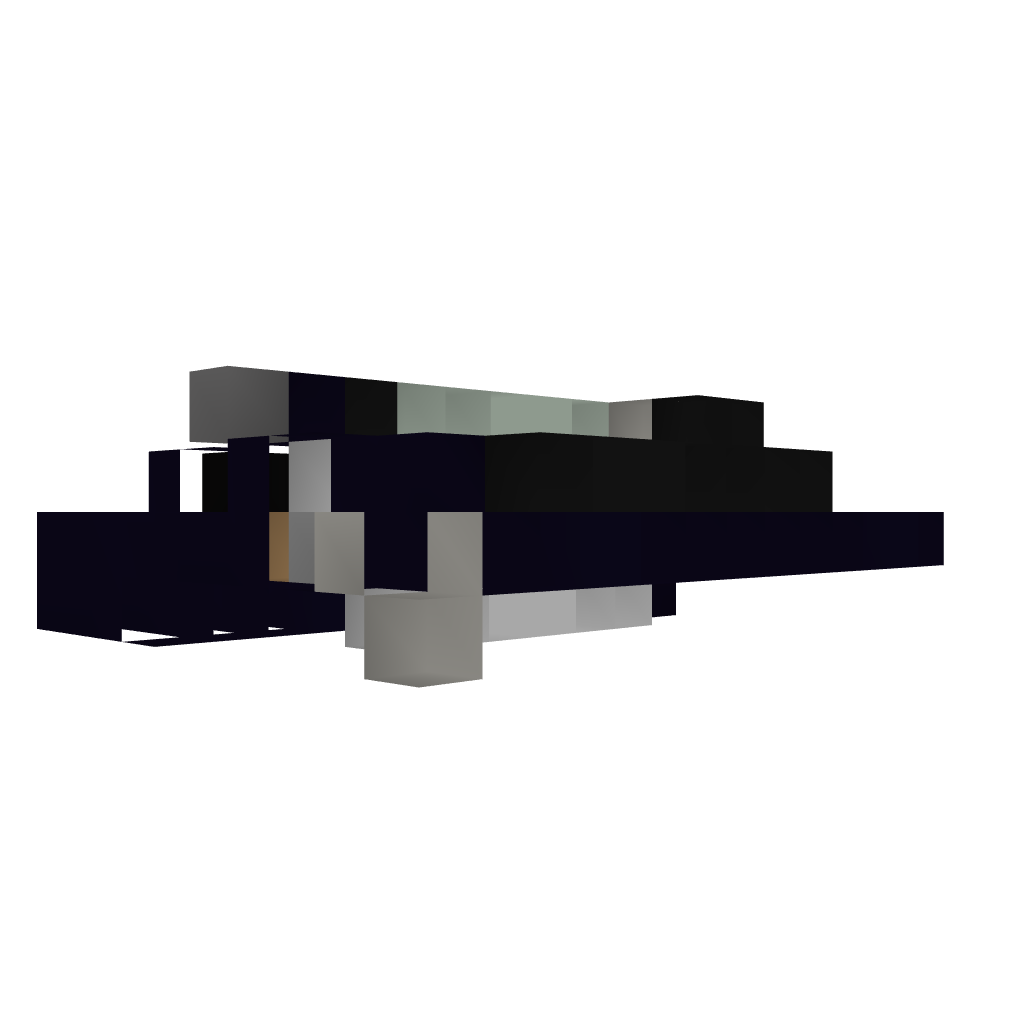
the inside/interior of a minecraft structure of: TNT Cannon